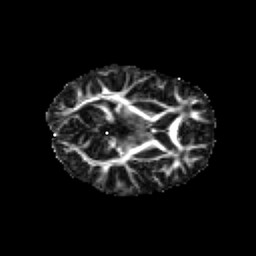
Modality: FA
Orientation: axial
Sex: male
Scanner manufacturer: siemens
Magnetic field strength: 3 T
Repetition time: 5 s
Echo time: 0.071 s